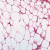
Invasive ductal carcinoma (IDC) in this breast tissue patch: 0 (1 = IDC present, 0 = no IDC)